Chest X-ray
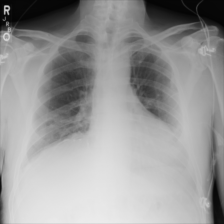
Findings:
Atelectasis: negative
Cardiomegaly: negative
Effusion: negative
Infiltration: negative
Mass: negative
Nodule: positive
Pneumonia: negative
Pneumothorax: negative
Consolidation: negative
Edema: negative
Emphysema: negative
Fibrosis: negative
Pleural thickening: negative
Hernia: negative